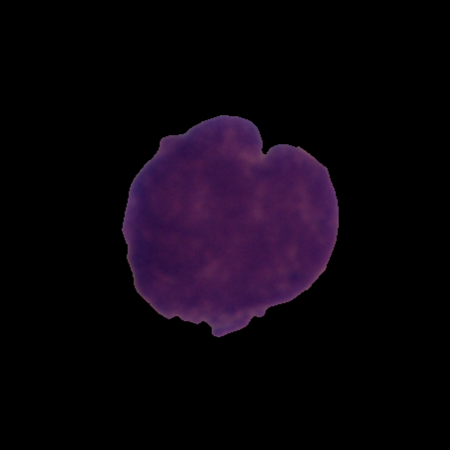
Label: cancer